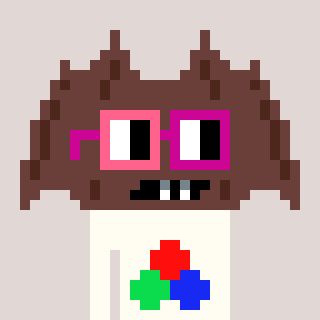
a pixel art character with square pink and red glasses, a bat-shaped head and a grayscale-colored body on a warm background